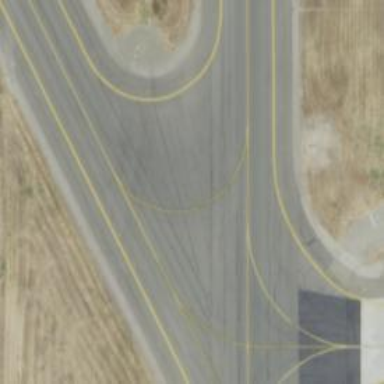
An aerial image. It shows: View of taxiway at the airport.